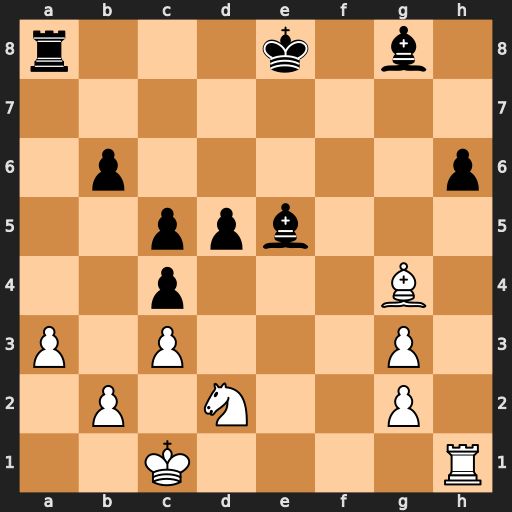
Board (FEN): r3k1b1/8/1p5p/2ppb3/2p3B1/P1P3P1/1P1N2P1/2K4R
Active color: w
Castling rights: q
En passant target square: -
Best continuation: Re1 Kf7 Rxe5